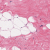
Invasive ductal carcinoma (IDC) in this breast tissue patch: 0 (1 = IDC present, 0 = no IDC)